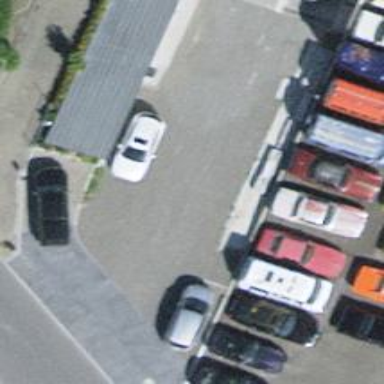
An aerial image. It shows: View of roof of building.